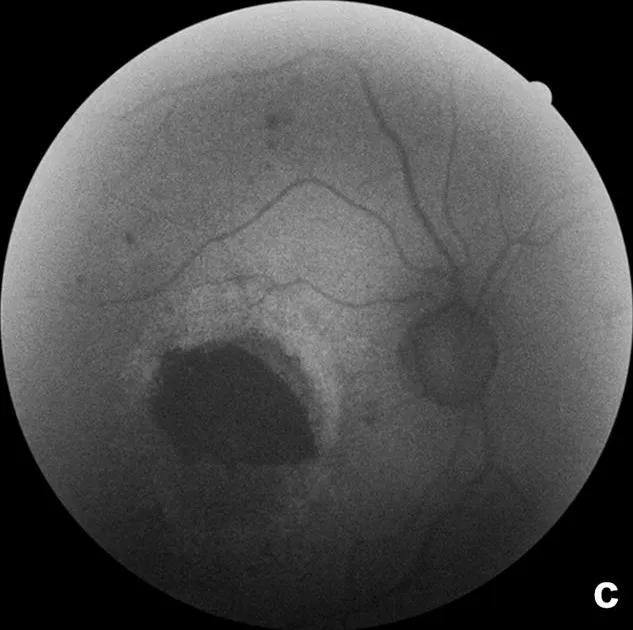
Fundus autofluorescence.
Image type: ophthalmic_imaging (autofluorescence)